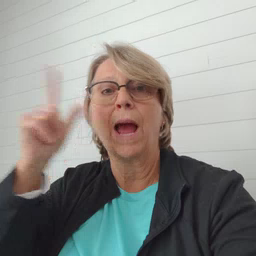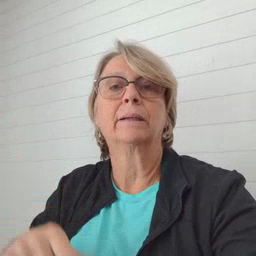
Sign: awake